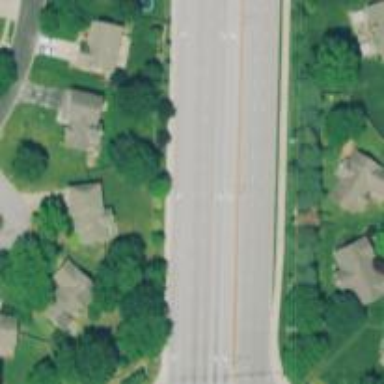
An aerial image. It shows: Road with dash markings.